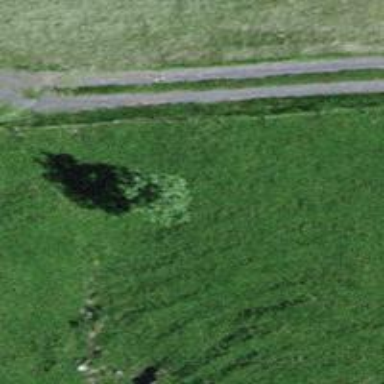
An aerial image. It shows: Single tag "natural: tree."